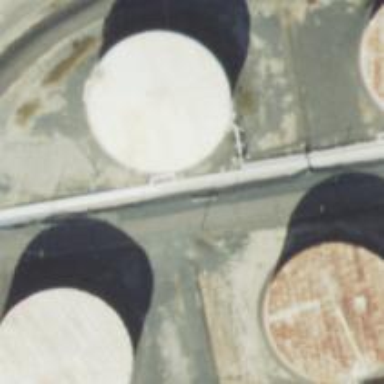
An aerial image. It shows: Storage tank which is man-made.